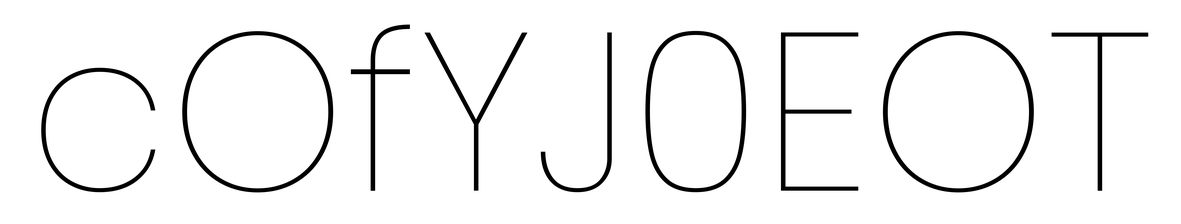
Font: Poppins-Thin